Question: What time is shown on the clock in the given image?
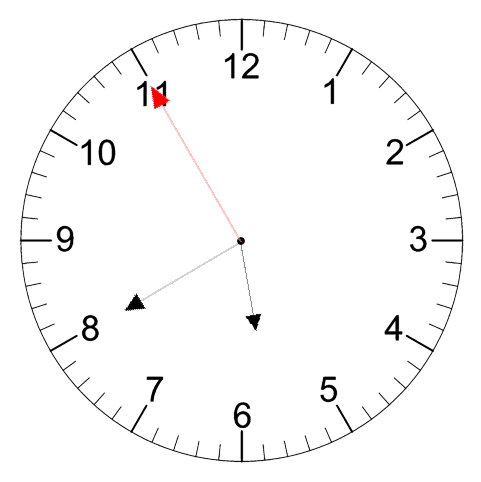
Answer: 05:39:55